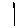
Label: line